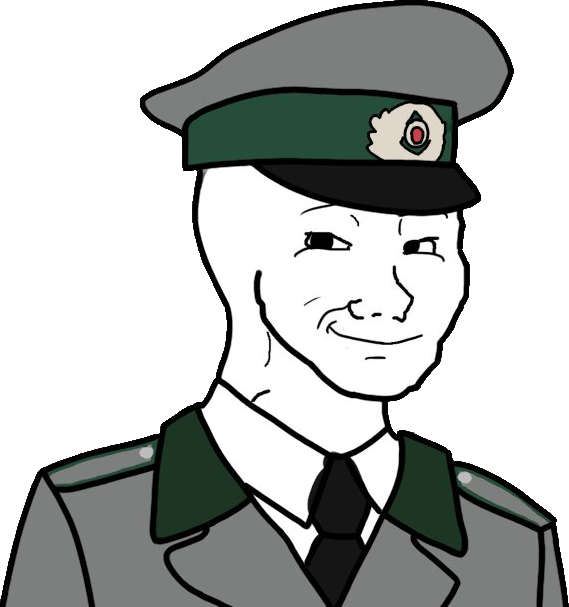
Label: 5_Smugjak